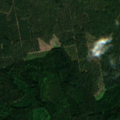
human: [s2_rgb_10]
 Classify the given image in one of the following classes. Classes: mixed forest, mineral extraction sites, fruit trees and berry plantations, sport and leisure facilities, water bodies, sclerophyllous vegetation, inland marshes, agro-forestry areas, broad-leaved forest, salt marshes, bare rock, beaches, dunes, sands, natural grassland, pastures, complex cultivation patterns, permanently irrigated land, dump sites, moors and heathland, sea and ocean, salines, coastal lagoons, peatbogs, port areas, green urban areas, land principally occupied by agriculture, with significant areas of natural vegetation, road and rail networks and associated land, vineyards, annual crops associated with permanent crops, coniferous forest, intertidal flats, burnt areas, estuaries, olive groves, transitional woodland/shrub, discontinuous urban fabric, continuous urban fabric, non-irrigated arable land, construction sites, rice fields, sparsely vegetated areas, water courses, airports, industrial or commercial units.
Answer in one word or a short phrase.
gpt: broad-leaved forest, coniferous forest, mixed forest